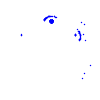
Particle: pion